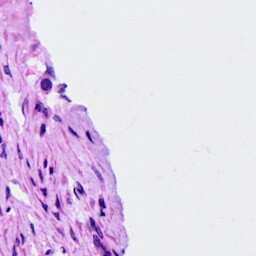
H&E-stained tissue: Ovarian